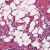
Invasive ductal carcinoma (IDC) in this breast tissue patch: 1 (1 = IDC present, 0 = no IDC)